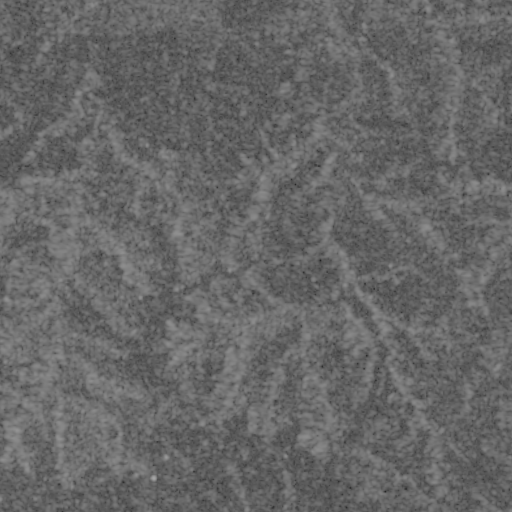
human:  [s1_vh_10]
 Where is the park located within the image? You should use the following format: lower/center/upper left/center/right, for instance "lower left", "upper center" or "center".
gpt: The park is located in the lower left of the image.
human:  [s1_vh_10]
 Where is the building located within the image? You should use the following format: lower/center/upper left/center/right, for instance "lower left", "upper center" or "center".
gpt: There is no building in the image.

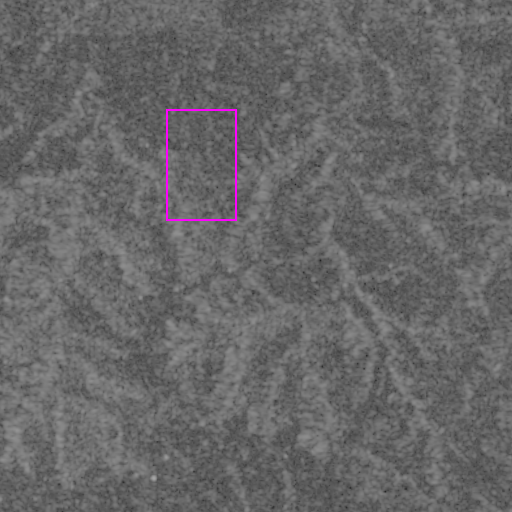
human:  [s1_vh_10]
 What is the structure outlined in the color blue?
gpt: There is no blue outline.
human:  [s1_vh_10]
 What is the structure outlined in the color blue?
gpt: There is no structure outlined in blue.